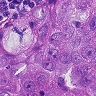
Metastatic tissue present: yes